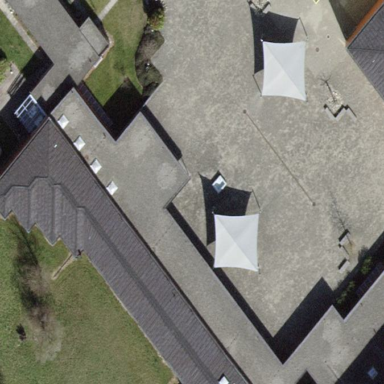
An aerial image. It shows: School building with flat roof.